Interaction volume radius: 5 \u00c5
Interaction volume height: 35 \u00c5
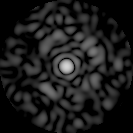
Disorder parameter: 0.8346